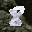
Label: 8